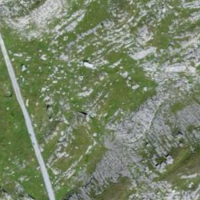
EUNIS habitat code: 25
Species observed at this site:
Saxifraga aizoides
Dryas octopetala